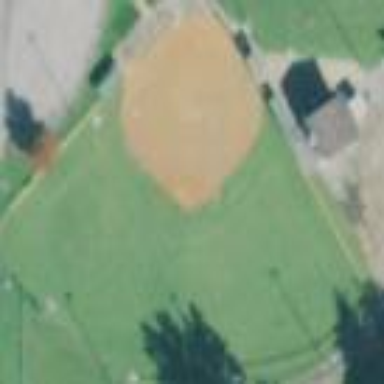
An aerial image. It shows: Softball pitch for leisure land activities.